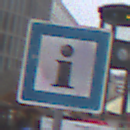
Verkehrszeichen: Informationsstelle
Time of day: MorningAfternoon
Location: Outdoor (Urban)
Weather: Overcast
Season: NotSpecified
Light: Natural